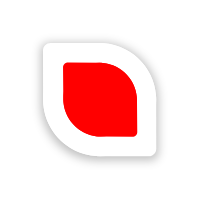
Cursor type: resize_se
OS/theme: linux-google-cursor
Variant: red